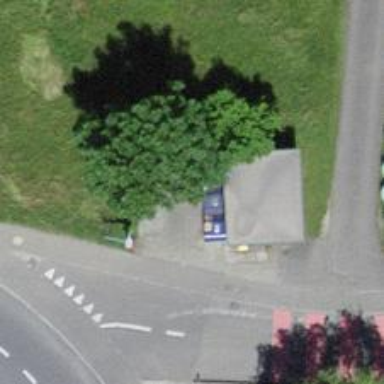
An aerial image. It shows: Post box.